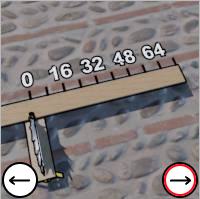
Task: length
Answer: 72
First scale value: 16.0